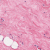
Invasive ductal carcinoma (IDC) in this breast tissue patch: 0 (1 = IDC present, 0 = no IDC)